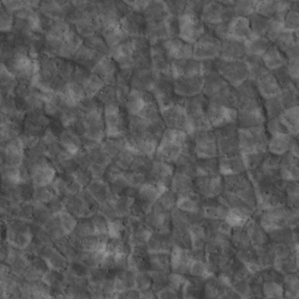
Label: non_frost